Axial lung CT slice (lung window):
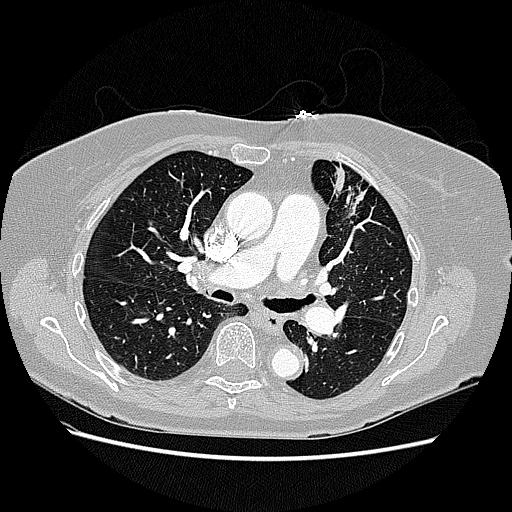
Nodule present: no